I will show an image sequence of human cooking. I have annotated the images with numbered circles. Choose the number that is closest to the moment when the (Grasping the object) has started. You are a five-time world champion in this game. Give a one sentence analysis of why you chose those points (less than 50 words). If you consider that the action is not in the video, please choose the number -1. Provide your answer at the end in a json file of this format: {"points": []}
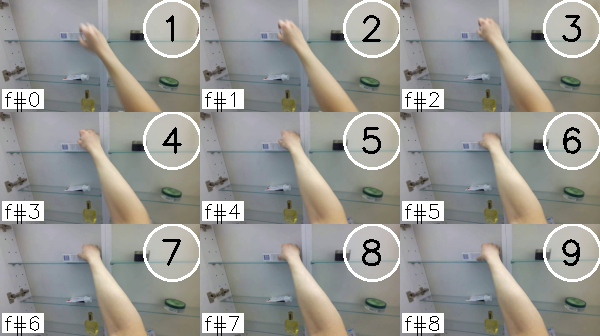
Frame 6 shows the clearest moment of hand-object contact.
{"points": [6]}